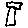
Label: tree